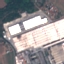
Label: Industrial